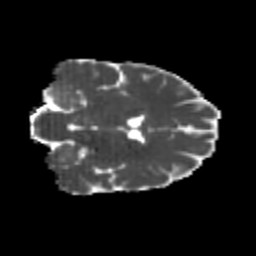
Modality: MD
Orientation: coronal
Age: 21
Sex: male
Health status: healthy
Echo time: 0.074 s